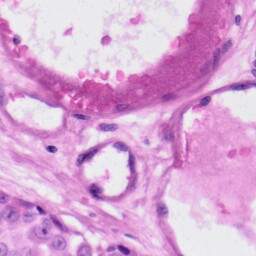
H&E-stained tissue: Skin